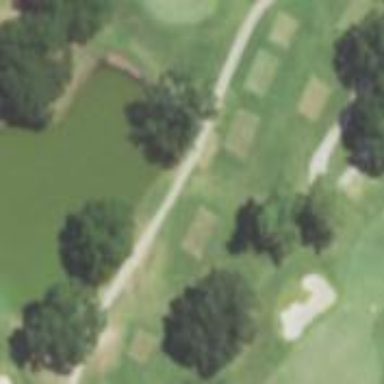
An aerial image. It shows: Water hazard in golf course. The hazard is natural water feature.